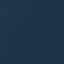
Label: SeaLake